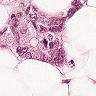
Metastatic tissue present: yes